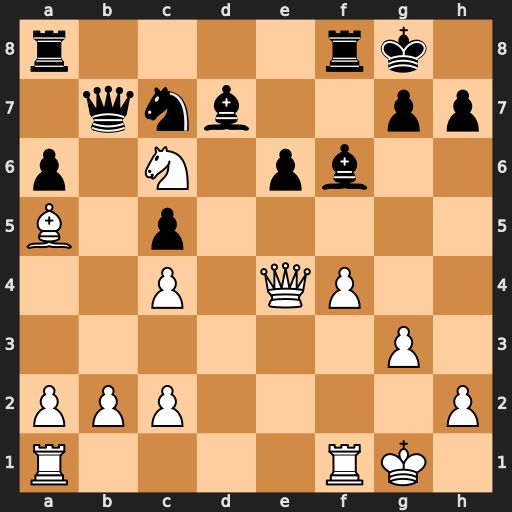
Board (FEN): r4rk1/1qnb2pp/p1N1pb2/B1p5/2P1QP2/6P1/PPP4P/R4RK1
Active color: w
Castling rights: -
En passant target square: -
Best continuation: Ne7+ Bxe7 Qxb7